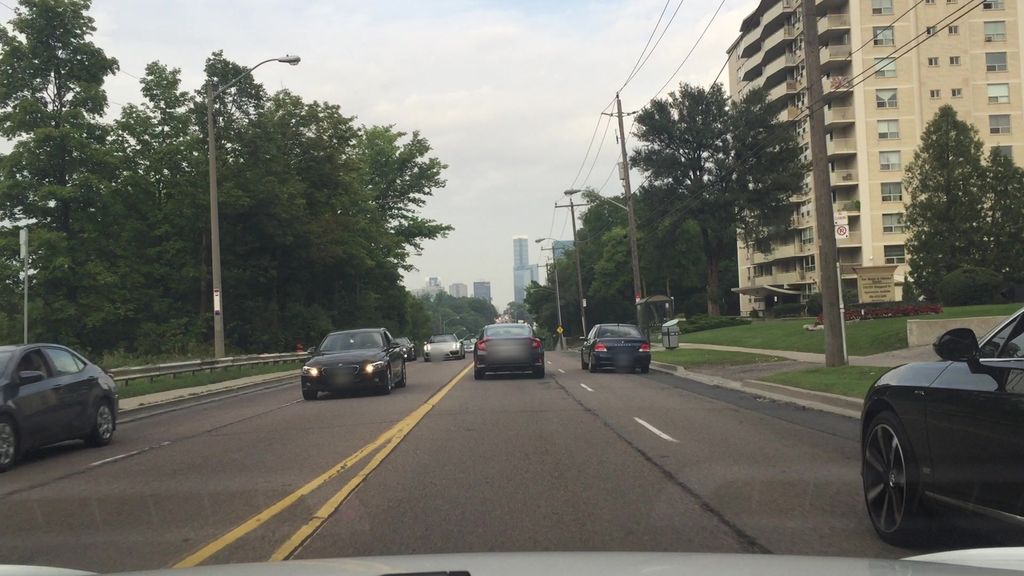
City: toronto